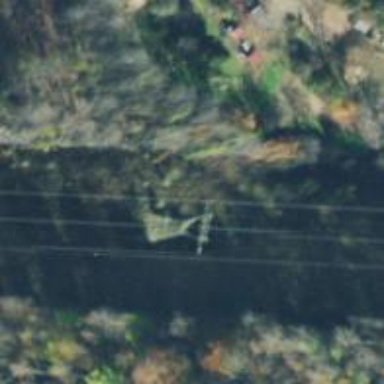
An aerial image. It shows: Lattice structure tower used for power transmission.